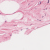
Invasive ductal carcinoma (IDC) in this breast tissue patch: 0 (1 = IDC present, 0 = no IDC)